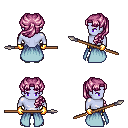
a pixel art fantasy rpg character, male body template, dark elf, purple skin, overskirt, gold greaves, pink princess hairstyle, gold gloves, white slippers, spear, four views (front, back, left, right), 2x2 character sprite sheet, small pixel art, hard edges, no anti-aliasing